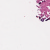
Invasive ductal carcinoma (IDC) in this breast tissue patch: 0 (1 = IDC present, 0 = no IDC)